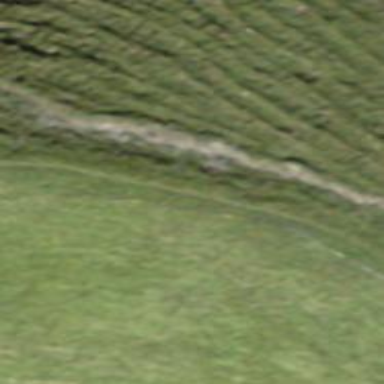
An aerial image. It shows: Path covered in grass.